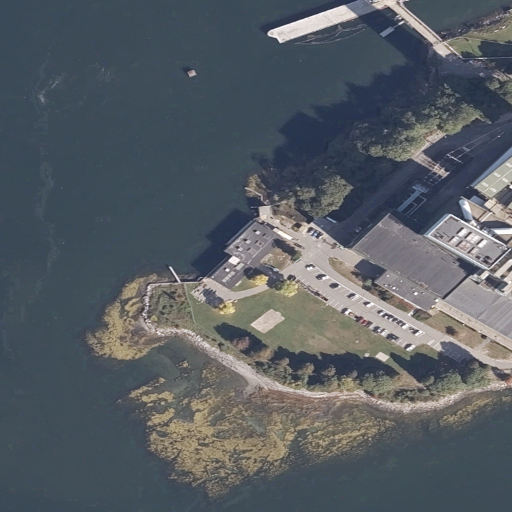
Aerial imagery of cape in Maine named Birch Point containing open water, herbaceous wetlands, high intensity development, medium intensity development, low intensity development, grassland, and open development